Question: I am trying to implement a novelty detector using the kernlab library (ksvm function) in R. Here is a simple example of what I am trying to do:
'''
# Training data
xxTrain <- matrix(rnorm(2000), nrow=1000, ncol=2, byrow=TRUE)
y <- rep(1,1000)
classifier <- ksvm(xxTrain, y, type="one-svc", kernel="rbfdot", kpar="automatic")
# Test data
x1 <- rnorm(1000)
scale <- c(rep(1,500), rep(10,100), rep(1,400))
x2 <- rnorm(1000)*scale
xxTest <- matrix(c(x1,x2), nrow=1000, ncol=2, byrow=TRUE)
# Prediction
p <- predict(classifier, xxTest, type="response")
# Visualization
plot(x2, type='l')
lines(x1, col="red")
points(5*as.integer(p), type='l', col="blue")
'''

The figure above is the result I get. The blue trace is the prediction, and it clearly shows a period where its consitently 0. But it does not match in time or width with the outlier in the black trace. There are 100 points (black line) which are of larger amplitude, and the output I get in the blue does not match with the black line.
What am I doing wrong?
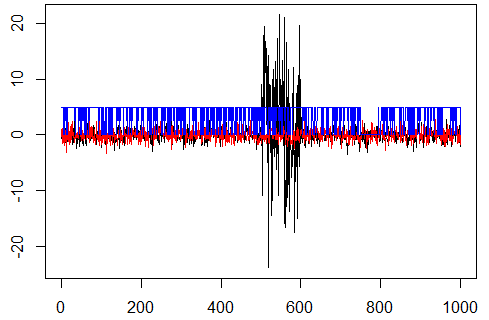
Answer: Here is what you are doing wrong:
'''
xxTest <- matrix(c(x1,x2), nrow=1000, ncol=2, byrow=TRUE)
'''
this should be
'''
xxTest <- matrix(c(x1,x2), nrow=1000, ncol=2, byrow=F )
'''
or better
'''
xxTest <- cbind( x1, x2 )
'''
or simply
'''
p <- predict( classifier, cbind( x1, x2 ), type= "response" )
'''
Result (I have used grey for x2):

Explanation: by specyfying 'byrow=T', you were taking first the elements of x1 to fill up the first 500 rows (alternatively, column 1 and 2), and then x2 to fill up the remaining 500 rows of 'xxTest'. Since the singularity was at around ~ 500 - 600 in x2, then it turned up in both columns of 'xxTest' at around (500+500)/2 - (500+600)/2 which is 750-800 which is what you can see.